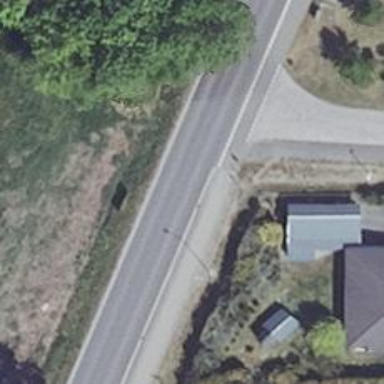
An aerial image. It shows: Asphalt road with primary highway designation. There is cycle track on the right side.